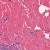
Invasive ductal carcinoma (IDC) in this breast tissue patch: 0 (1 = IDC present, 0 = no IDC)